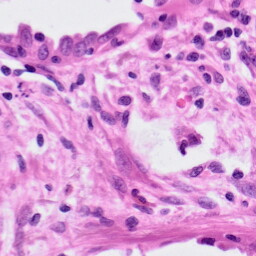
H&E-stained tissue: Lung